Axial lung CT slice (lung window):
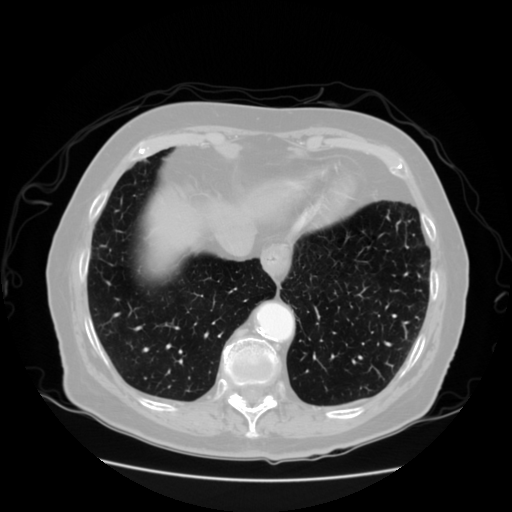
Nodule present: no